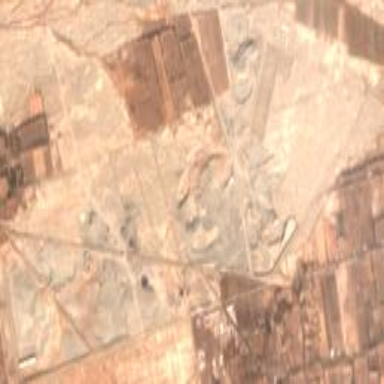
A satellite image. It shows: Industrial mine within quarry area.